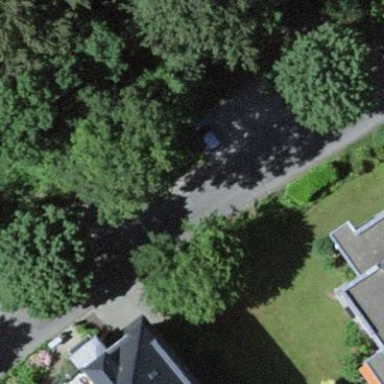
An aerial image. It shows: Street side parking area.